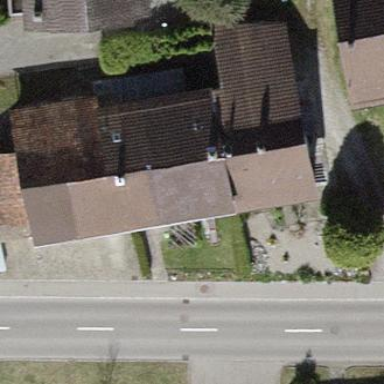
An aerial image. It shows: Semi-detached house.